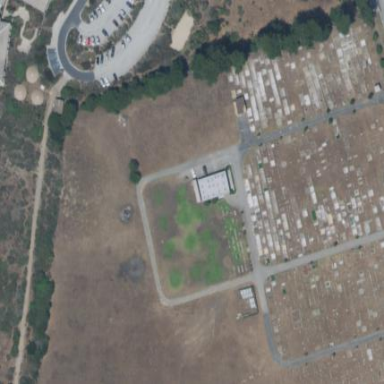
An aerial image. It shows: Cemetery.